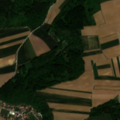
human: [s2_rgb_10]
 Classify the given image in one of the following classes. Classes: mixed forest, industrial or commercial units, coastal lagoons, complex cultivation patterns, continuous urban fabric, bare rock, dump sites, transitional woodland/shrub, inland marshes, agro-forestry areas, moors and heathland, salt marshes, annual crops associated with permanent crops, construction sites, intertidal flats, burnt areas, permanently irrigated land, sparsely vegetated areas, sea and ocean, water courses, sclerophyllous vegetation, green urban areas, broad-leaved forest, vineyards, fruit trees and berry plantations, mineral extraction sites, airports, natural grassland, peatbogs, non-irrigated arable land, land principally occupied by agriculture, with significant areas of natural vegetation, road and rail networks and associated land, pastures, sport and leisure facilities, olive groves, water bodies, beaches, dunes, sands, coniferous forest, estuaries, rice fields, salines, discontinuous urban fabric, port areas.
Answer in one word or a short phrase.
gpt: non-irrigated arable land, complex cultivation patterns, mixed forest